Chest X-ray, PA view. Patient: 52 years old, sex M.
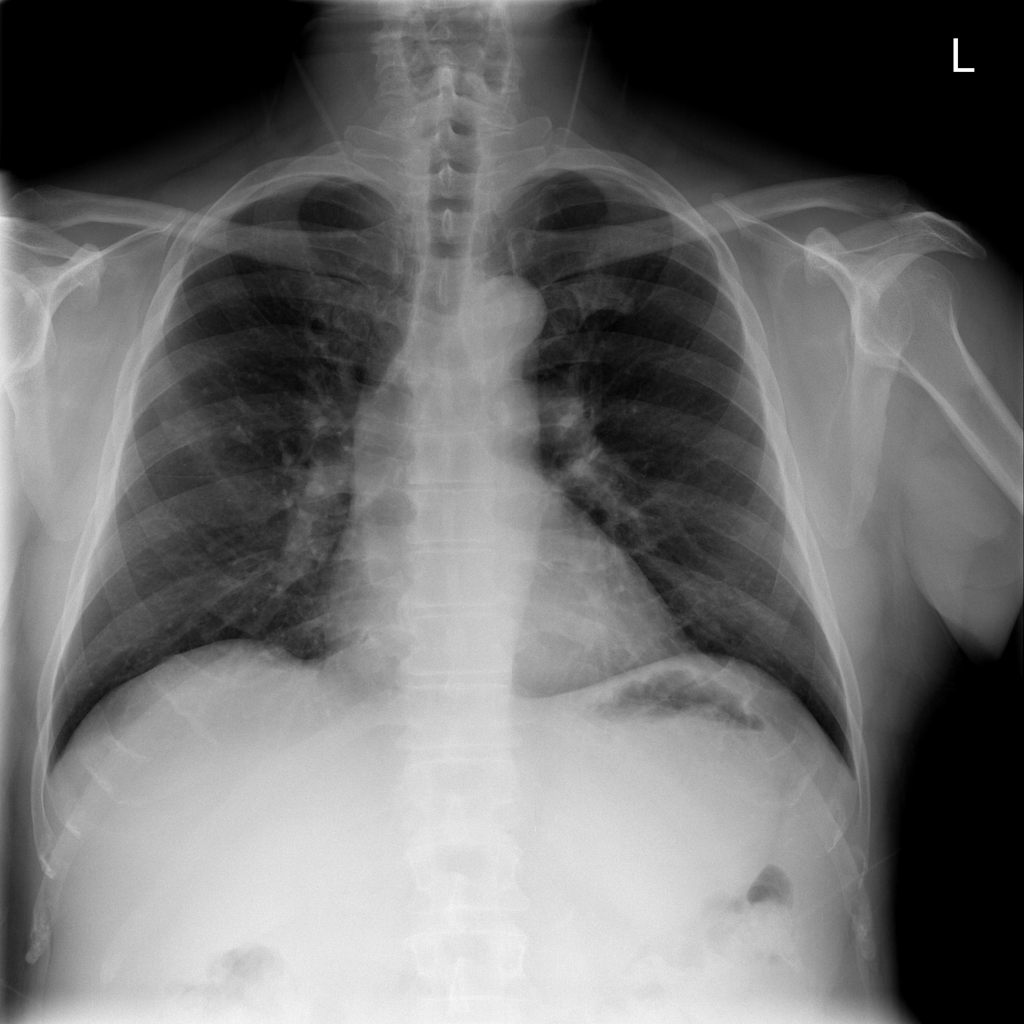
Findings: No Finding